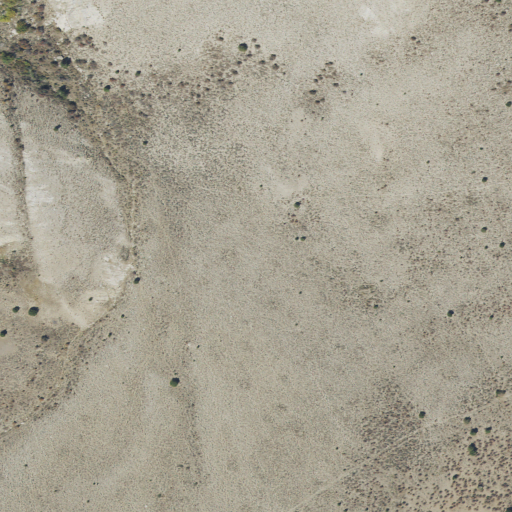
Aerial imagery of valley in Utah named Dixie Hollow containing shrub and grassland